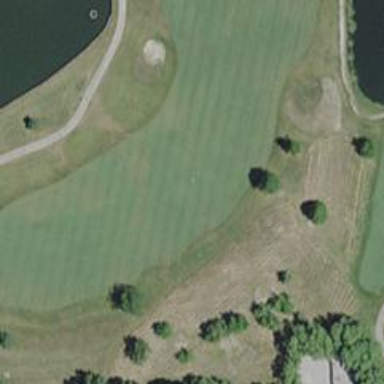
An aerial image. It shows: Golf hole.